Field crop: maize
Growth stage: 2
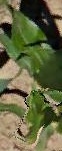
Species: maize